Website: apple
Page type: billing-address
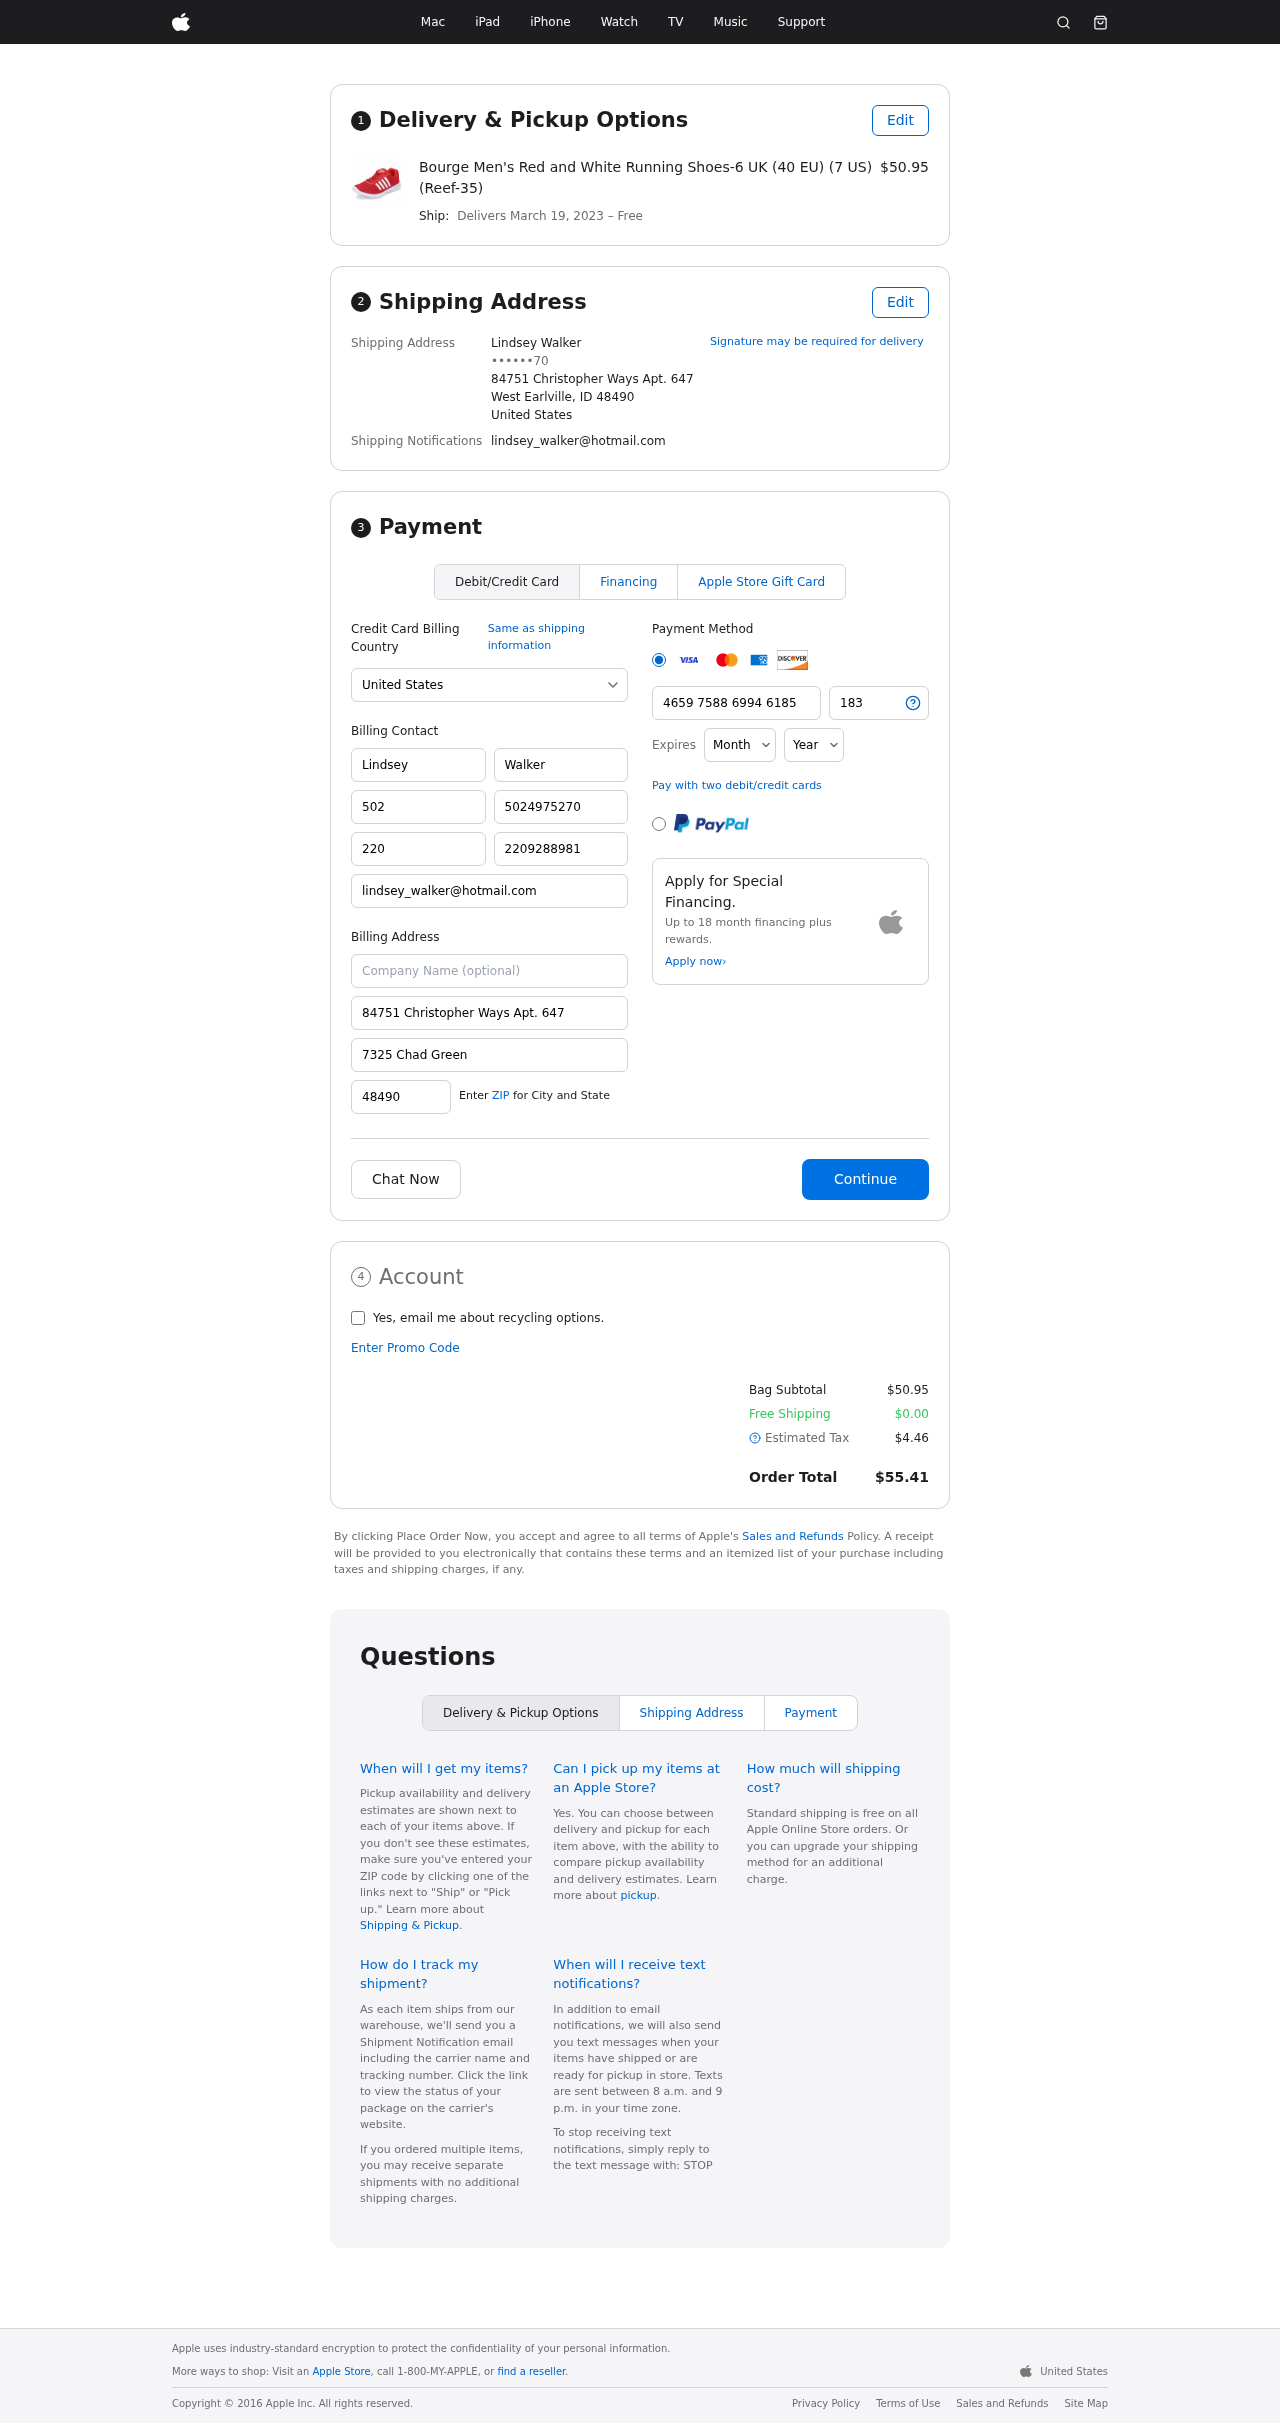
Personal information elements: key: PII_CARD_CVV
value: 183
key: PII_CARD_EXPIRY_MONTH
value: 10
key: PII_CARD_EXPIRY_YEAR
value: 29
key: PII_CARD_NUMBER
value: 4659 7588 6994 6185
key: PII_CITY_STATE_ZIP
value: West Earlville, ID 48490
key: PII_COUNTRY
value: United States
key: PII_EMAIL
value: lindsey_walker@hotmail.com
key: PII_FULLNAME
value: Lindsey Walker
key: PII_STREET
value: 84751 Christopher Ways Apt. 647
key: PII_PHONE_MASKED
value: ••••••70
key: PII_BILLING_FIRSTNAME
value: Lindsey
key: PII_BILLING_LASTNAME
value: Walker
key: PII_BILLING_PHONE_AREA
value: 502
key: PII_BILLING_PHONE
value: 5024975270
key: PII_BILLING_PHONE_ALT_AREA
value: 220
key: PII_BILLING_PHONE_ALT
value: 2209288981
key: PII_BILLING_EMAIL
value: lindsey_walker@hotmail.com
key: PII_BILLING_STREET
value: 84751 Christopher Ways Apt. 647
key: PII_BILLING_STREET2
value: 7325 Chad Green
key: PII_BILLING_POSTCODE
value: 48490
Product elements: key: PRODUCT1_NAME
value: Bourge Men's Red and White Running Shoes-6 UK (40 EU) (7 US) (Reef-35)
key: PRODUCT1_PRICE
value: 50.95
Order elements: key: ORDER_DELIVERY_DATE
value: March 19, 2023
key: ORDER_SUBTOTAL
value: $50.95
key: ORDER_SHIPPING_COST
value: $0.00
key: ORDER_TAX
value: $4.46
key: ORDER_TOTAL
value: $55.41